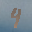
Label: 4